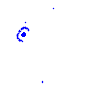
Particle: pion